Interaction volume radius: 10 \u00c5
Interaction volume height: 20 \u00c5
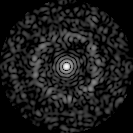
Disorder parameter: 0.832